Question: I've got a tornado web server running on my Raspberry and a ultrasonic sensor connected to it. I've got a html page with a start and stop button, when I click start the script is sending a message "start" to the serwer and it runs a function that prints the distance.
Now i'm trying to stop the function when clicking stop button. But when te function is printing the distances and I click the stop button on my website the server doesnt recive the "stop" message.

The code is here: <URL>
'''
import tornado.httpserver
import tornado.ioloop
import tornado.options
import tornado.web
import tornado.websocket
import time
import RPi.GPIO as GPIO
GPIO.setmode(GPIO.BOARD)
# Ta funkcja dokonuje pomiaru odleglosci
def pomiar():
# Ustawienie pinow czujnika odleglosci
GPIO_TRIGGER = 16
GPIO_ECHO = 18
# Ustawienie pinu buzzera
GPIO_BUZZER = 22
# Ustawienie pinu serwomechanizmu
GPIO_SERVO = 13
# Ustawienie pinow
GPIO.setup(GPIO_TRIGGER,GPIO.OUT)
GPIO.setup(GPIO_ECHO,GPIO.IN)
GPIO.setup(GPIO_SERVO,GPIO.OUT)
# Ustawienie Trigget jako false (stan niski)
GPIO.output(GPIO_TRIGGER, False)
GPIO.setup(GPIO_TRIGGER,GPIO.OUT)
GPIO.output(GPIO_TRIGGER, True)
time.sleep(0.00001)
GPIO.output(GPIO_TRIGGER, False)
start = time.time()
while GPIO.input(GPIO_ECHO)==0:
start = time.time()
while GPIO.input(GPIO_ECHO)==1:
stop = time.time()
elapsed = stop-start
distance = (elapsed * 34300)/2
print "odleglosc : %.1f" % distance
time.sleep(2)
return distance
# Funkcja dokonujaca sprawdzenia kata
def sprawdz_kat():
GPIO_SERVO = 13
GPIO.setup(GPIO_SERVO,GPIO.OUT)
p = GPIO.PWM(GPIO_SERVO,50)
katy = [10,12.5,5,2.5];
start = 20.0;
for x in katy:
p.ChangeDutyCycle(x)
time.sleep(0.5)
odleglosc = pomiar()
print "odleglosc : %.1f" % odleglosc
if(odleglosc>start):
start=odleglosc
kat = x
if(kat==10):
return float(-45)
if(kat==12.5):
return float(-90)
if(kat==5):
return float(45)
if(kat==2.5):
return float(90)
# Funkcja do obrotu robota o zadany kat
def obrot(kat):
obrot=abs(kat/100)
print(obrot)
if(kat<0):
GPIO.output(M1_EN, True) # True - do przodu, False - do tylu
GPIO.output(M2_EN, True) # False - do przodu, True - do tylu
else:
GPIO.output(M1_EN, False) # True - do przodu, False - do tylu
GPIO.output(M2_EN, False) # False - do przodu, True - do tylu
LEWA_PWM.ChangeDutyCycle(25)
PRAWA_PWM.ChangeDutyCycle(25)
time.sleep(obrot)
LEWA_PWM.ChangeDutyCycle(0)
PRAWA_PWM.ChangeDutyCycle(0)
GPIO.output(M1_EN, True)
GPIO.output(M2_EN, False)
# Program labiryntu
def labirynt():
distance = pomiar()
p.start(7.5)
while True:
distance = pomiar()
GPIO.setup(GPIO_BUZZER,GPIO.OUT)
GPIO.output(GPIO_BUZZER, False)
time.sleep(0.08)
GPIO.setup(GPIO_BUZZER,GPIO.IN)
time.sleep(distance/500)
LEWA_PWM.ChangeDutyCycle(10)
PRAWA_PWM.ChangeDutyCycle(10)
if(distance<50):
LEWA_PWM.ChangeDutyCycle(0)
PRAWA_PWM.ChangeDutyCycle(0)
kat = sprawdz_kat()
print kat
obrot(kat)
p.ChangeDutyCycle(7.5)
time.sleep(0.5)
GPIO.setup(GPIO_SERVO,GPIO.IN)
GPIO.cleanup
def stop_all():
GPIO.output(GPIO_TRIGGER, False)
GPIO.output(GPIO_ECHO, False)
GPIO.cleanup()
# Ustawienie pinow czujnika odleglosci
GPIO_TRIGGER = 16
GPIO_ECHO = 18
# Ustawienie pinu buzzera
GPIO_BUZZER = 22
# Ustawienie pinu serwomechanizmu
GPIO_SERVO = 13
# Ustawienie pinow
GPIO.setup(GPIO_TRIGGER,GPIO.OUT)
GPIO.setup(GPIO_ECHO,GPIO.IN)
GPIO.setup(GPIO_SERVO,GPIO.OUT)
# Ustawienie Trigget jako false (stan niski)
GPIO.output(GPIO_TRIGGER, False)
# Ustawienia dla serwa
p = GPIO.PWM(GPIO_SERVO,50) #Ustawienie czestotliwosci na 50Hz
#poczatkowy kat serwa 90 stopni (neutralny)
# Ustawienia buzzera
GPIO.setup(GPIO_BUZZER,GPIO.IN)
# -----------------------
# Ustawienia silnikow
# -----------------------
# Prawa strona
M1_PWM = 26
M1_EN = 24
# Lewa strona
M2_PWM = 23
M2_EN = 21
# Prawa strona ustawienia jako output
GPIO.setup(M1_PWM,GPIO.OUT)
GPIO.setup(M1_EN,GPIO.OUT)
# Lewa strona ustawienia jako output
GPIO.setup(M2_PWM,GPIO.OUT)
GPIO.setup(M2_EN,GPIO.OUT)
# Prawa strona ustawienie stanow niskich
GPIO.output(M1_PWM, False)
GPIO.output(M1_EN, True) # True - do przodu, False - do tylu
# Lewa strona ustawienie stanow niskich
GPIO.output(M2_PWM, False)
GPIO.output(M2_EN, False) # False - do przodu, True - do tylu
# Ustawienie PWM dla prawej strony
PRAWA_PWM = GPIO.PWM(26,50)
# Ustawienie PWM dla lewej strony
LEWA_PWM = GPIO.PWM(23,50)
# Poczatkowe ustawienia PWM silnikow
PRAWA_PWM.start(0)
LEWA_PWM.start(0)
from tornado.options import define, options
define("port", default=8080, help="run on the given port", type=int)
class IndexHandler(tornado.web.RequestHandler):
def get(self):
self.render('index.html')
class WebSocketHandler(tornado.websocket.WebSocketHandler):
def open(self):
print 'new connection'
self.write_message("connected")
def on_message(self, message):
print 'message received %s' % message
self.write_message('message received %s' % message)
aaa = message
if message == "gora":
GPIO.output(M1_EN, True)
GPIO.output(M2_EN, False)
LEWA_PWM.ChangeDutyCycle(8)
PRAWA_PWM.ChangeDutyCycle(8)
if message == "dol":
GPIO.output(M1_EN, False)
GPIO.output(M2_EN, True)
LEWA_PWM.ChangeDutyCycle(8)
PRAWA_PWM.ChangeDutyCycle(8)
if message == "stop":
LEWA_PWM.ChangeDutyCycle(0)
PRAWA_PWM.ChangeDutyCycle(0)
if message == "lewo":
GPIO.output(M1_EN, True)
GPIO.output(M2_EN, True)
LEWA_PWM.ChangeDutyCycle(20)
PRAWA_PWM.ChangeDutyCycle(20)
if message == "prawo":
GPIO.output(M1_EN, False)
GPIO.output(M2_EN, False)
LEWA_PWM.ChangeDutyCycle(20)
PRAWA_PWM.ChangeDutyCycle(20)
while (aaa == "start_maze"):
pomiar()
def on_close(self):
print 'connection closed'
if __name__ == "__main__":
tornado.options.parse_command_line()
app = tornado.web.Application(
handlers=[
(r"/", IndexHandler),
(r"/ws", WebSocketHandler),
(r'/js/(.*)', tornado.web.StaticFileHandler, {'path': "/home/pi/js"}),
(r'/css/(.*)', tornado.web.StaticFileHandler, {'path': "/home/pi/css"}),
(r'/fonts/(.*)', tornado.web.StaticFileHandler, {'path': "/home/pi/fonts"}),
]
)
httpServer = tornado.httpserver.HTTPServer(app)
httpServer.listen(options.port)
print "Listening on port:", options.port
tornado.ioloop.IOLoop.instance().start()
'''
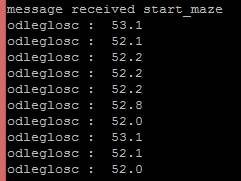
Answer: The reason is that you got an endless loop in line 227.
One possible solution:
1. Make your pomiar function a method of the websocket handler
2. Use a variable on your websocket handler self.running and on start set it to true. And call self.pomiar()
3. On stop just set self.running to false
4. At the end of pomiar remove the time.sleep it does block the complete tornado server. Instead:
...
'''
if self.running:
tornado.ioloop.IOLoop.instance().add_timeout(time.time() + 2, self.pomiar)
'''
The add_timeout makes tornado call your pomiar function again in two seconds. Checking first if 'self.running' is still 'true' makes sure your 'pomiar' function is only called as long as stop is not called.
There are a lot of other ways to solve this. You might want to read more about tornado and the asynchronous functions it provides, for example: <URL>